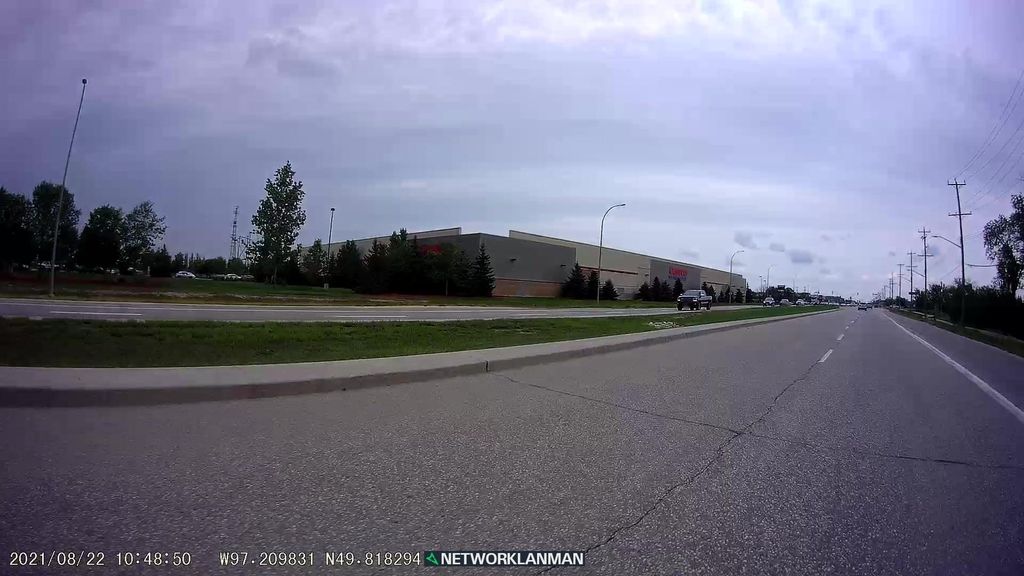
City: winnipeg